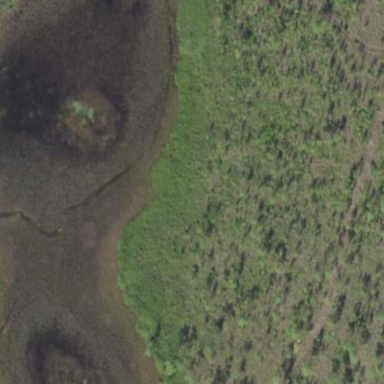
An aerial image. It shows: Marsh wetland.